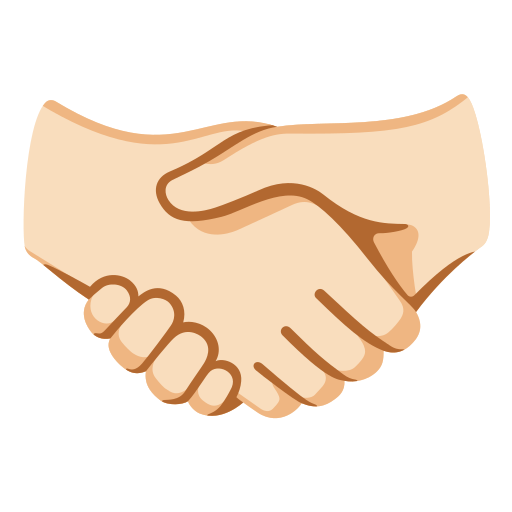
Emoji: 🤝🏻